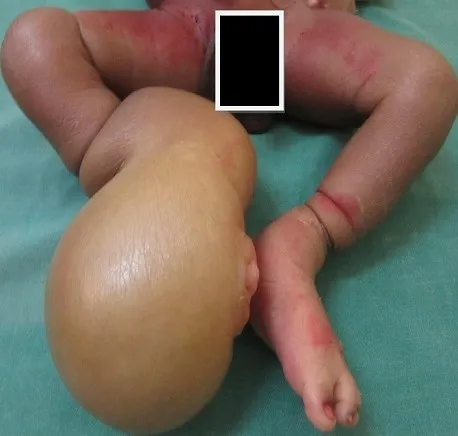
Aspects of pelvic members with multiple grooves constrictions including the right leading to a large lymphedema.
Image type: radiology (x_ray)